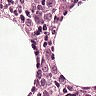
Metastatic tissue present: yes